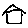
Label: house